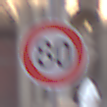
Verkehrszeichen: Geschwindigkeit80
Umgebung: Outdoor, Urban
Tageszeit: MorningAfternoon
Wetter: PartlyCloudy
Licht: Natural
Jahreszeit: NotSpecified
Kontrast: LowContrast